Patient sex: F
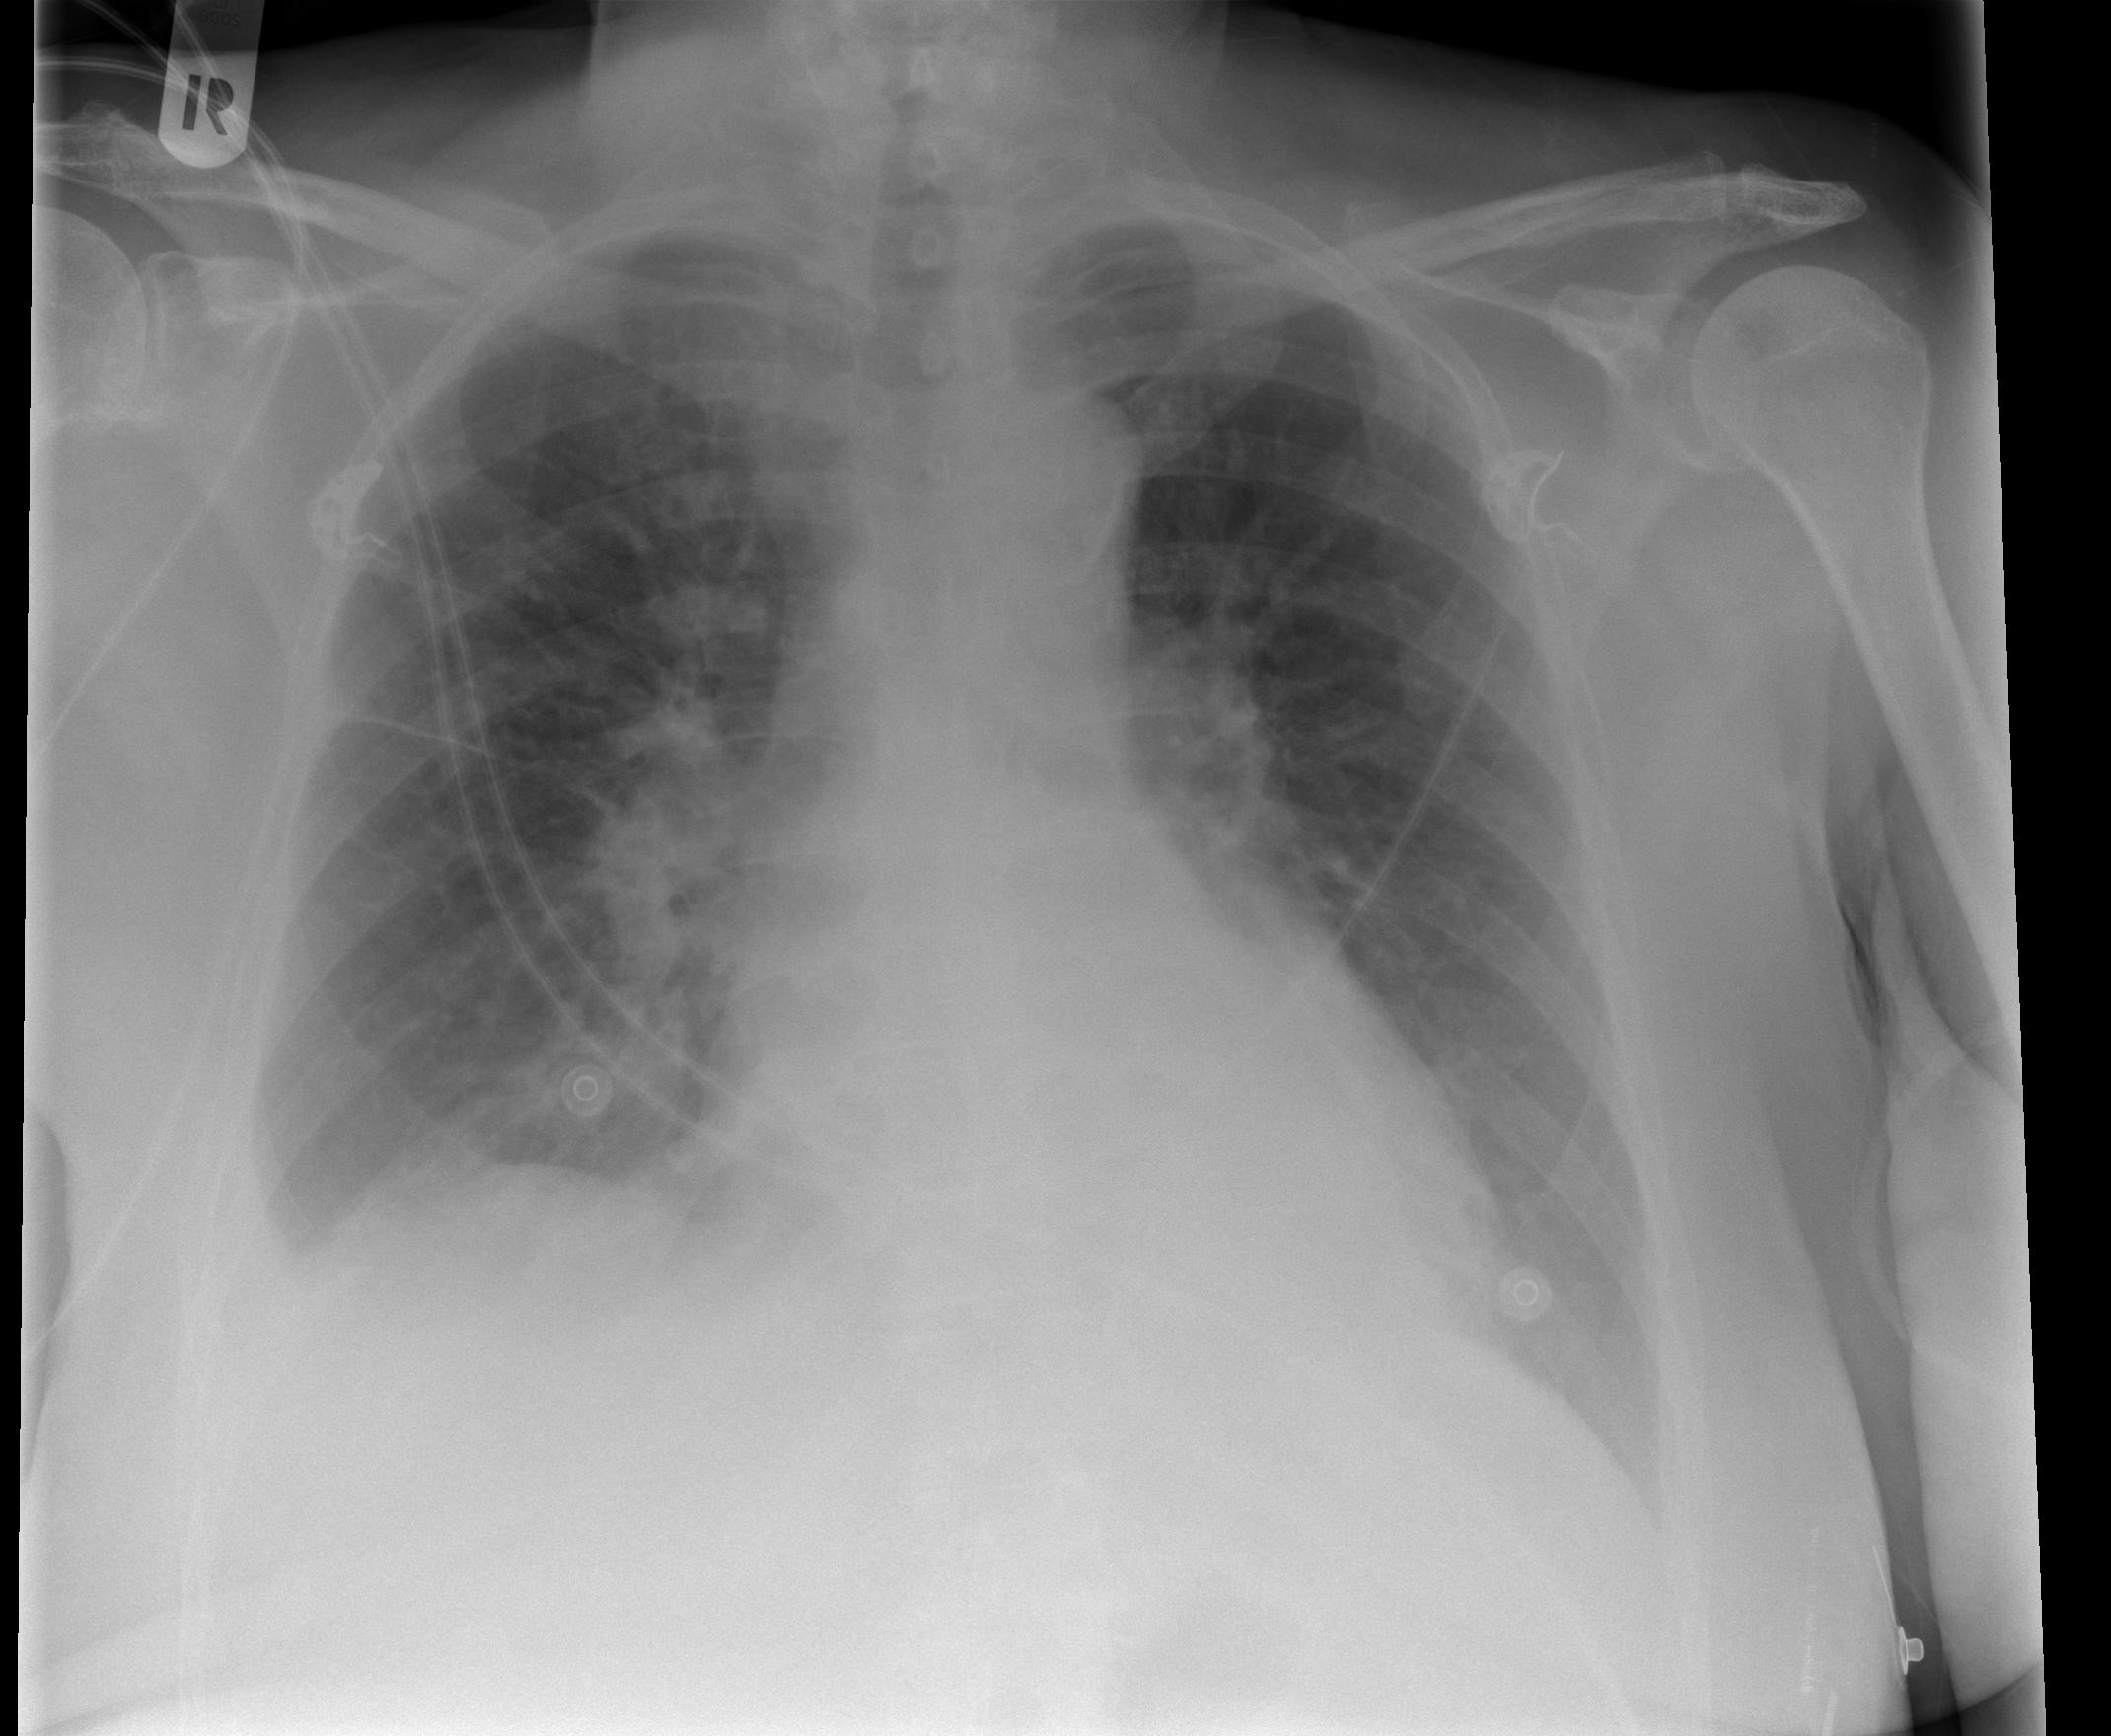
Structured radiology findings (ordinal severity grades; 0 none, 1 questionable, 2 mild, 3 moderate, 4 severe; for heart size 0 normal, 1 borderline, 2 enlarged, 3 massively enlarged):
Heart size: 0
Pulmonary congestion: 2
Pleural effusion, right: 2
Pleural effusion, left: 0
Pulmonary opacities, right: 2
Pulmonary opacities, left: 0
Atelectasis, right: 0
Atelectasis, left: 0